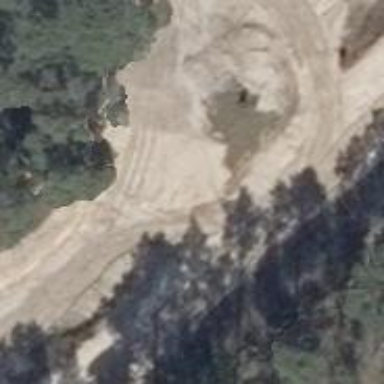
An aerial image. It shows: Motocross raceway with sandy surface.